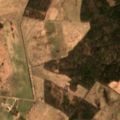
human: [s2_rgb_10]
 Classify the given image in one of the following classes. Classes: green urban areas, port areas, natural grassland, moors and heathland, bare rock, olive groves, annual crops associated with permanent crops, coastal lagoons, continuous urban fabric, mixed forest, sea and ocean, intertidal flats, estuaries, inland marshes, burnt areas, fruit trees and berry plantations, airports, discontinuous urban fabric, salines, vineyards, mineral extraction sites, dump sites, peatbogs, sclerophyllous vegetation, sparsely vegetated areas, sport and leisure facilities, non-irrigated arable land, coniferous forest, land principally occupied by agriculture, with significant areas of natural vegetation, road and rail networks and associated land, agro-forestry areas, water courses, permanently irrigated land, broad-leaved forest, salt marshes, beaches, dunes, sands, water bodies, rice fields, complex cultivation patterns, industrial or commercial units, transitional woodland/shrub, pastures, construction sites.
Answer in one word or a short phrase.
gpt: non-irrigated arable land, land principally occupied by agriculture, with significant areas of natural vegetation, coniferous forest, mixed forest